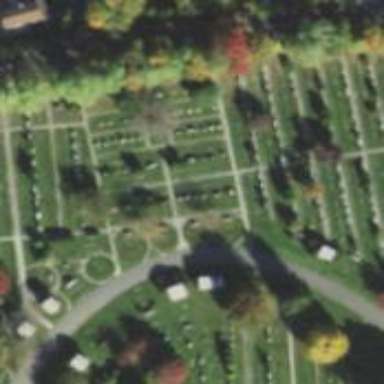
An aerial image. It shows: Road within cemetery.